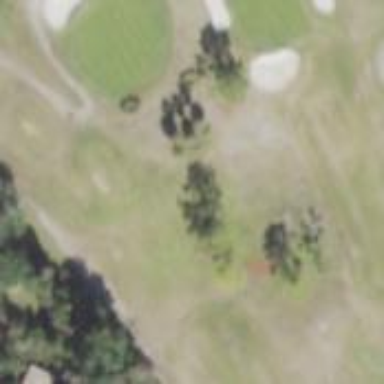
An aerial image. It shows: Golf fairway surrounded by grass.